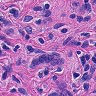
Metastatic tissue present: yes